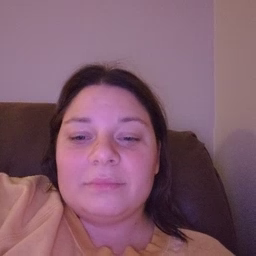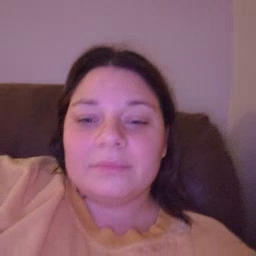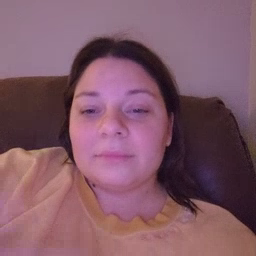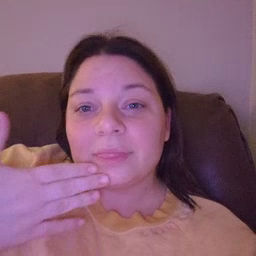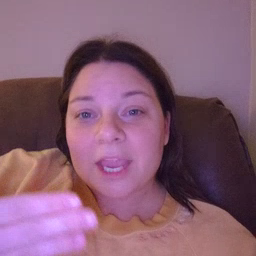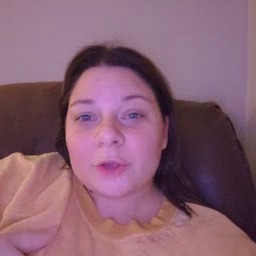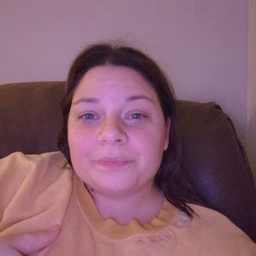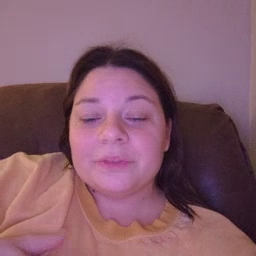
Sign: thankyou